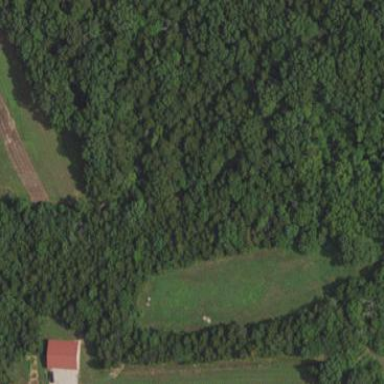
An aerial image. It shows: Woodland with evergreen needle-leaved trees.